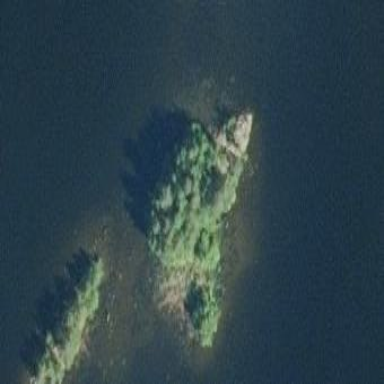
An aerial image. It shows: Islet.